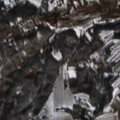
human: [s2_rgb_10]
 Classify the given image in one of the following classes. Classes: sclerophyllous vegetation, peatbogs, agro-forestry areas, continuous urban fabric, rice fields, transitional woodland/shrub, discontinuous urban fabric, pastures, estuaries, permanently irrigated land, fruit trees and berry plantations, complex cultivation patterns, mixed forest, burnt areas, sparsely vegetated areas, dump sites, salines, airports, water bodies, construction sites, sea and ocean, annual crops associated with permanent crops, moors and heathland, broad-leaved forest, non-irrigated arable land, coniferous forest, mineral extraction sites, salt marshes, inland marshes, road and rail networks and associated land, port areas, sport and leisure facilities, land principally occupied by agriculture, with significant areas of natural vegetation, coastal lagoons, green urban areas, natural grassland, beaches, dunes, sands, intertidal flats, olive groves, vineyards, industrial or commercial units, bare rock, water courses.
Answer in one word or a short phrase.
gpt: fruit trees and berry plantations, complex cultivation patterns, land principally occupied by agriculture, with significant areas of natural vegetation, broad-leaved forest